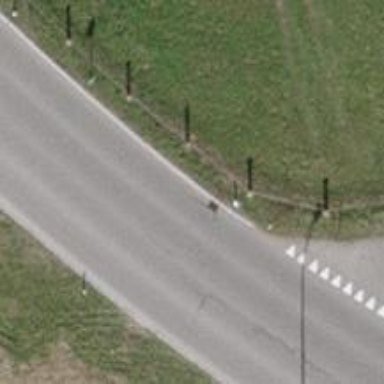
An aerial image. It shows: Asphalt road classified as tertiary.